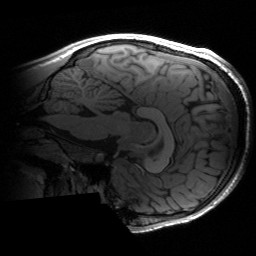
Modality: T1w
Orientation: sagittal
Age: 17
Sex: male
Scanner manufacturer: siemens
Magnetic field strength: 3 T
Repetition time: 2.53 s
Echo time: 0.00297 s